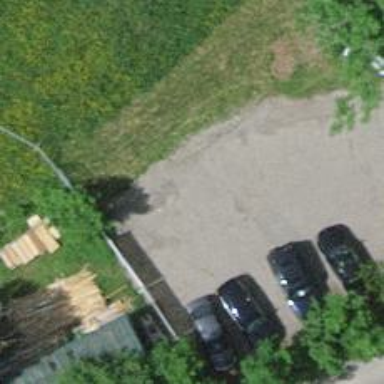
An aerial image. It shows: Bicycle parking area with stands available.